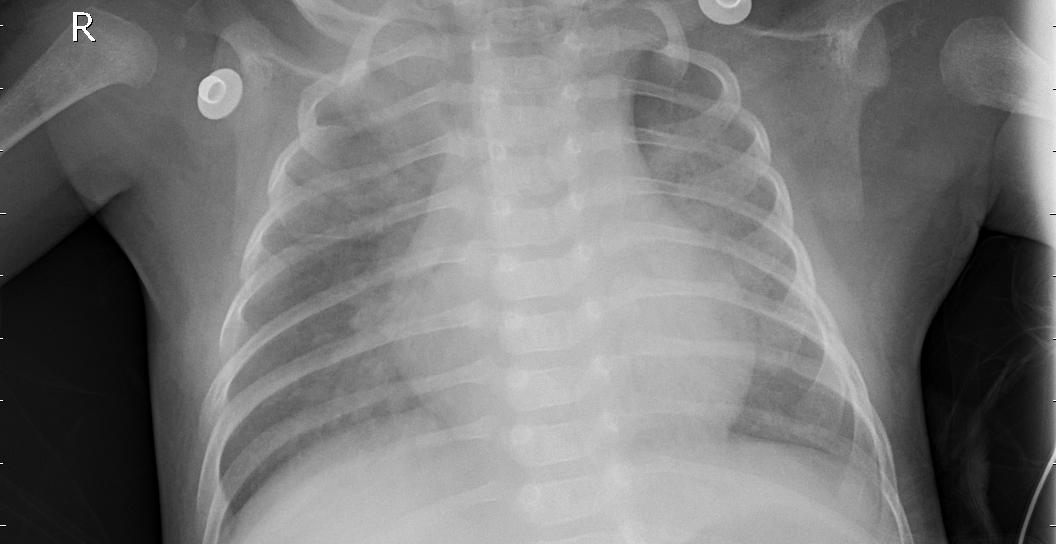
Diagnosis: PNEUMONIA